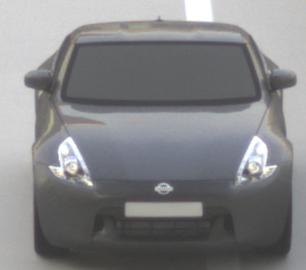
Make: Nissan
Model: 370Z Coupé
Detailed model: 370Z (Z34) Coupé
Model produced from: 2009/12
Model produced until: 2013/03
Doors: 3
Color: gray
Road condition: dry road
Daytime: sunrise or sunset
Contrast: medium contrast